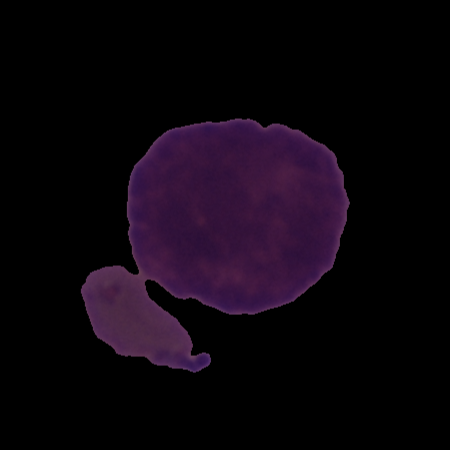
Label: cancer